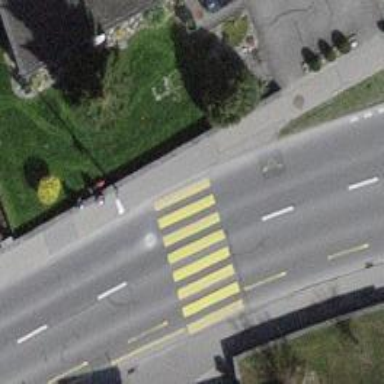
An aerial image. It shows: Secondary road with asphalt surface. It has designated cycle lane on the left side.